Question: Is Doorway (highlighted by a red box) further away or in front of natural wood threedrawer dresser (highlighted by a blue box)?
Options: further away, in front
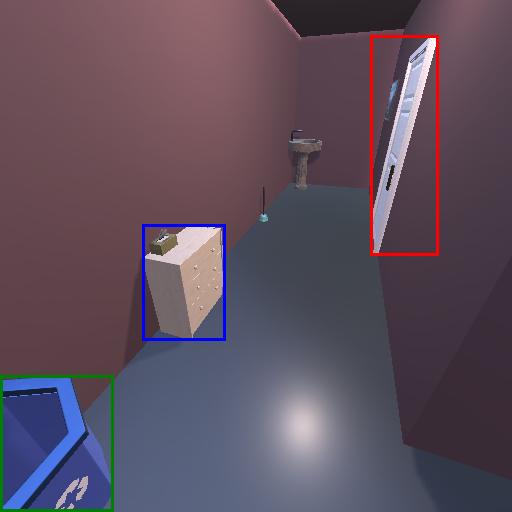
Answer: further away